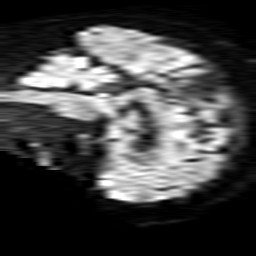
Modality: TRACE
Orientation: sagittal
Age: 58
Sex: female
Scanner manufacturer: philips
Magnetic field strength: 1.5 T
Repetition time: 3.879 s
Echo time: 0.09873 s